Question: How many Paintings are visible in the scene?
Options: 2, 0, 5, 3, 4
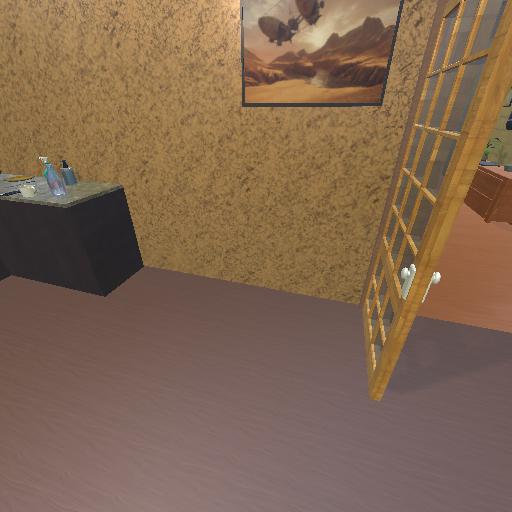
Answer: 2